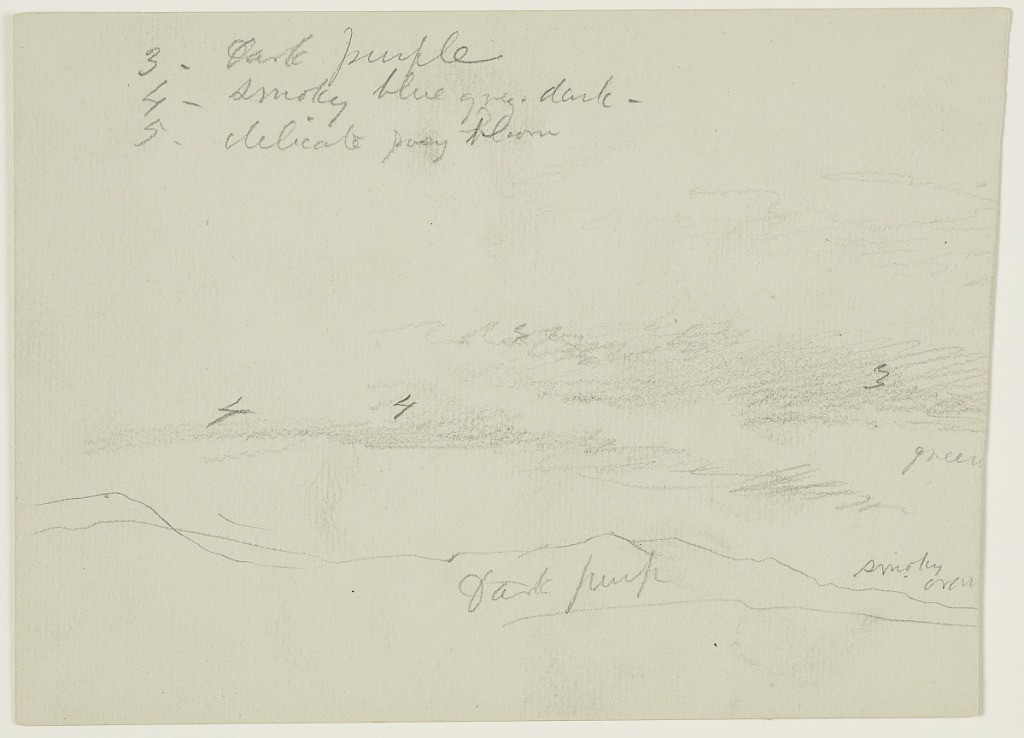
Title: Clouds over the Catskills, Hudson, New York
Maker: Frederic Edwin Church, American, 1826–1900
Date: September 1867
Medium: Graphite on light green laid paper
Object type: drawing
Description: Landscape and atmosphere sketch showing a view of sunset clouds over the Catskill Escarpment, looking northwest from Church's property near Hudson, New York. The steep, jagged ridge forms an undulating horizon along the lower portion of the composition. At right, Windham High Peak and Acra Point are visible, with Blackhead Mountain shown at left. Above, loosely-rendered clouds are illuminated (or possibly enshrouded) by the light of the setting sun.

Verso: Atmosphere sketch showing a view of a thunderstorm near Church's property in Hudson, New York. Loosely rendered, the composition shows a tumultuous mix of puffy storm clouds, unevenly lit. At lower right, lightning is suggested through linear striations, while at center right, the orb of the sun or moon is faintly visible through a cloud.